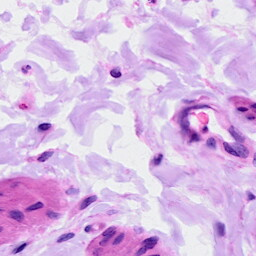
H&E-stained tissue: Ovarian